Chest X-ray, PA view. Patient: 51 years old, sex F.
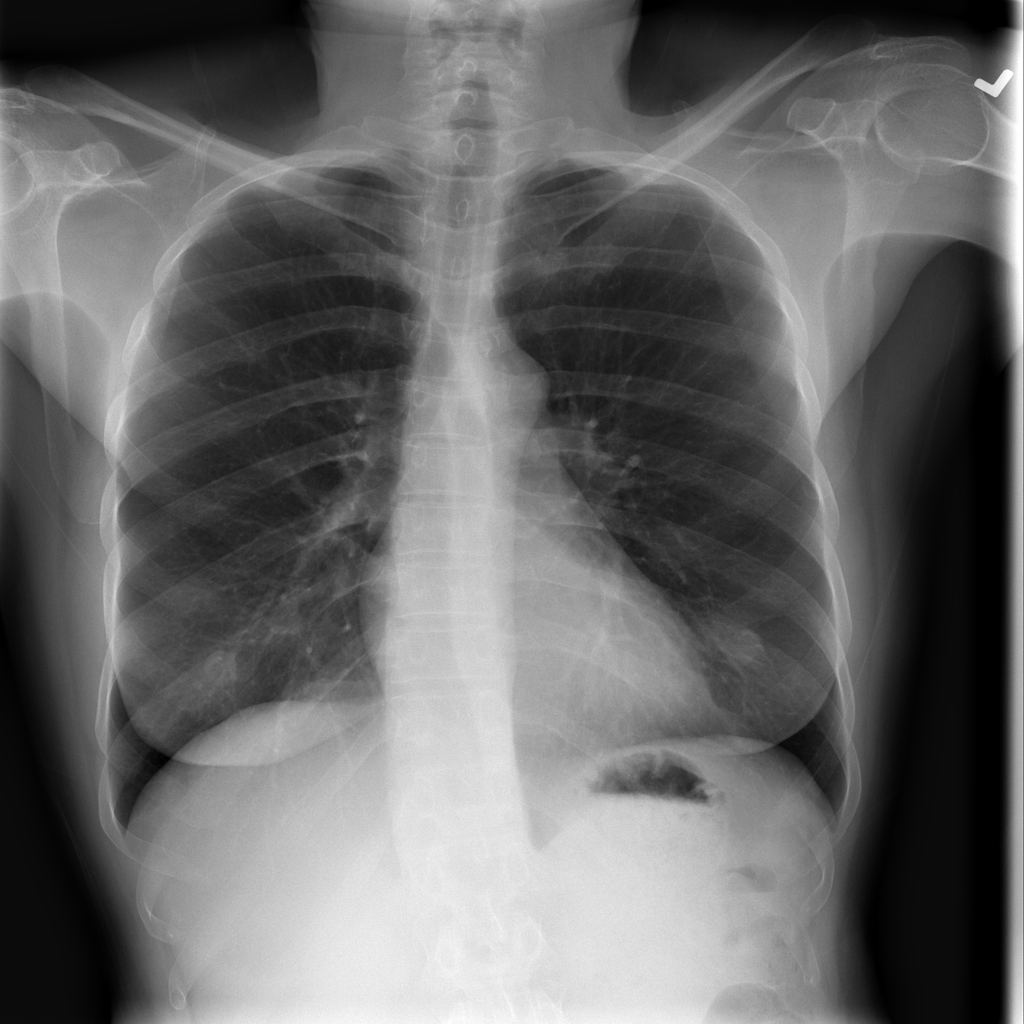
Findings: No Finding